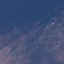
Label: HerbaceousVegetation